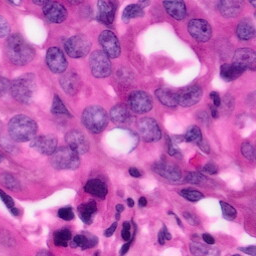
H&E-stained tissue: Pancreatic